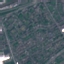
Land use / land cover class: Residential